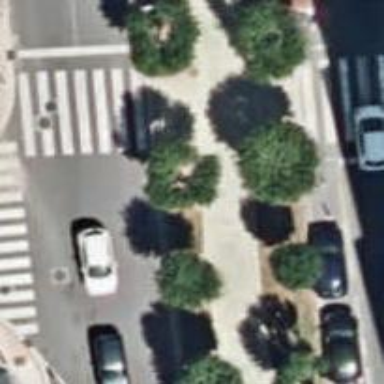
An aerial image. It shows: Pedestrian road.